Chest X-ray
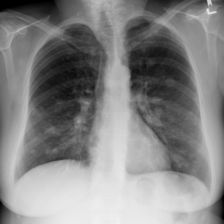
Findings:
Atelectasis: negative
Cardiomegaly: negative
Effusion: negative
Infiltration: negative
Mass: positive
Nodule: negative
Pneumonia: negative
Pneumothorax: negative
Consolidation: negative
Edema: negative
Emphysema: negative
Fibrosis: negative
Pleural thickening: negative
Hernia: negative